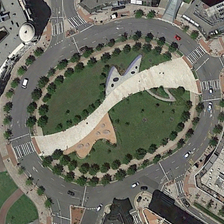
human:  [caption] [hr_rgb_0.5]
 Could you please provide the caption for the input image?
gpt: some buildings are around a square with green trees .

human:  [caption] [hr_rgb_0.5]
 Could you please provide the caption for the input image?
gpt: the road is surrounded by green lawns and white channels .

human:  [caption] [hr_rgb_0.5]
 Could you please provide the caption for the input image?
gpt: the road is like a football field .

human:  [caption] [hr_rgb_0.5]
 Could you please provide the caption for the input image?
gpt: some buildings are around a square with green trees .

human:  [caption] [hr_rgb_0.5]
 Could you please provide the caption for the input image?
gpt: the road is like a football field .